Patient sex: M
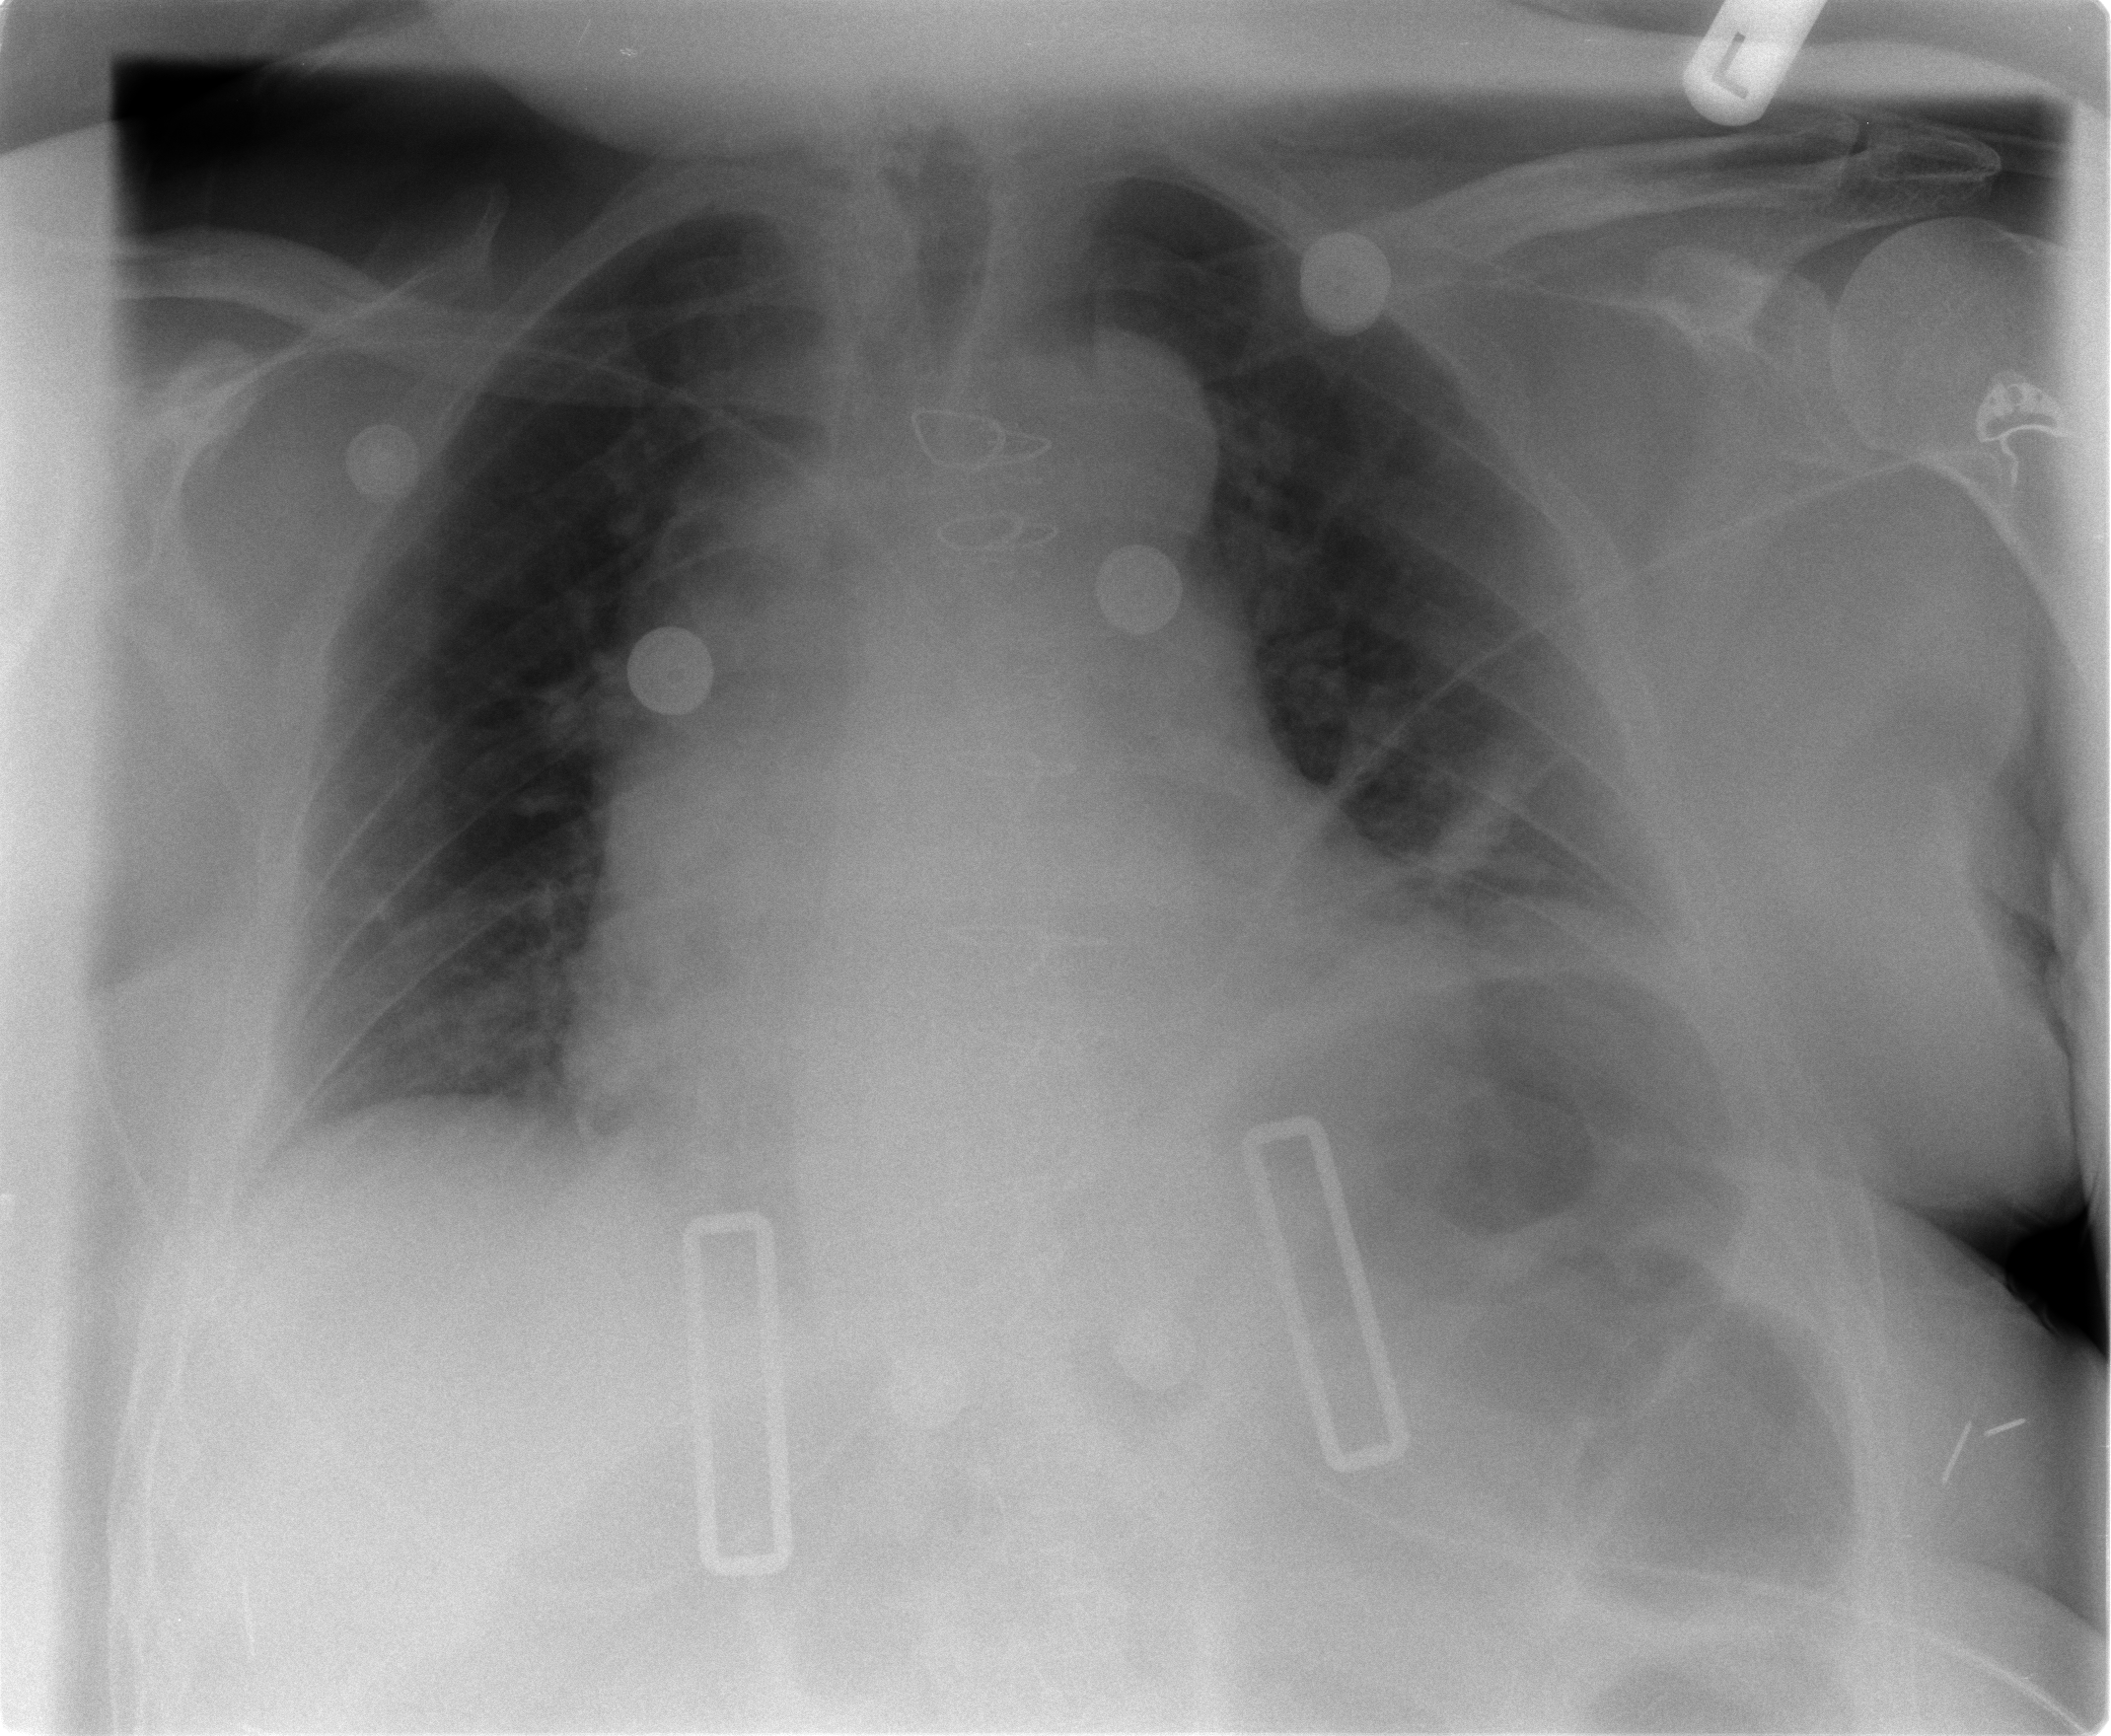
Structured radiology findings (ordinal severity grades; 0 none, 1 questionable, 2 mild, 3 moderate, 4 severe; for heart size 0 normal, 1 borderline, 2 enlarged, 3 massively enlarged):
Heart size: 2
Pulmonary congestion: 1
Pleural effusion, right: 0
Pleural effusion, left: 2
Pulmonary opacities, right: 0
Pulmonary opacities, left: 0
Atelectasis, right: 0
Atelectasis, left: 2